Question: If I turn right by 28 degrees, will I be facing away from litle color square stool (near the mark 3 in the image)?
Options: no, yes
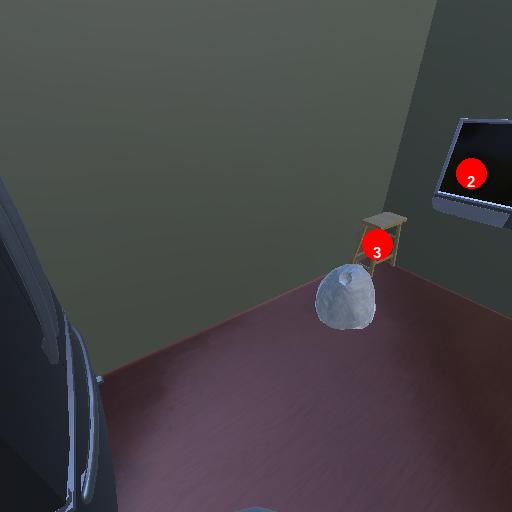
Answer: no